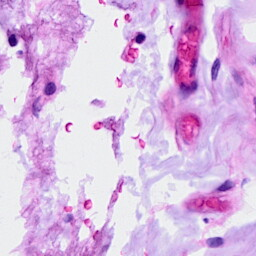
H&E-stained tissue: Ovarian